Field crop: tomato
Growth stage: 1
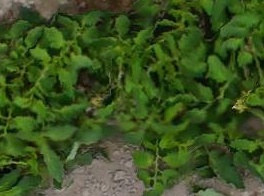
Species: tomato